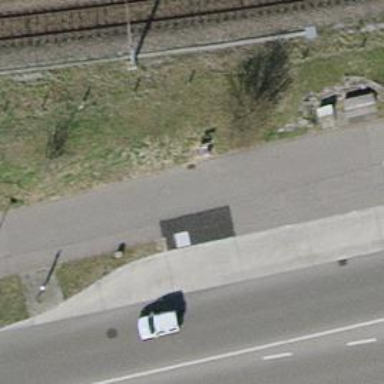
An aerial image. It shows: Platform for public transport is situated by the road.